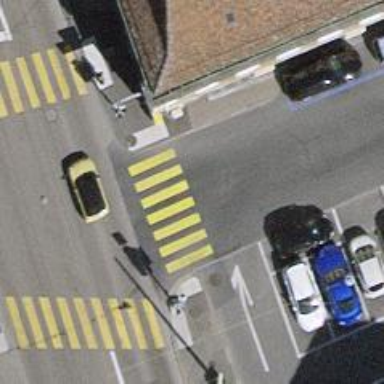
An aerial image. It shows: Crossing with zebra markings controlled by traffic signals.